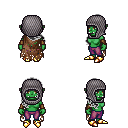
a pixel art fantasy rpg character, female body template, orc, green skin, brown tattered cape, magenta pants, gray right-swept hairstyle, chain hood, cloth bracers, gold boots, four views (front, back, left, right), 2x2 character sprite sheet, small pixel art, hard edges, no anti-aliasing